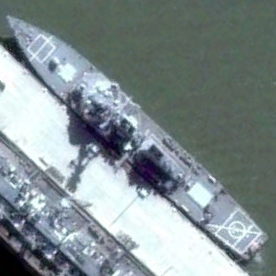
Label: destroyer